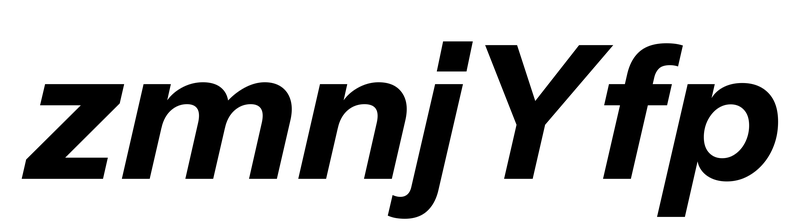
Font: InstrumentSans-Italic_Bold_Italic